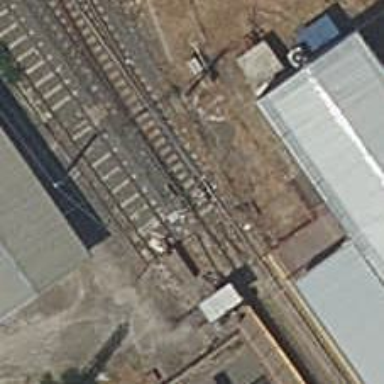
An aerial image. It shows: Railway switch.